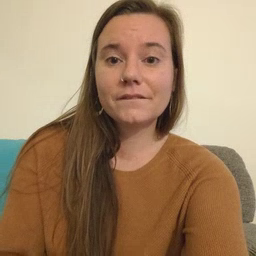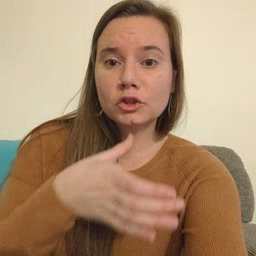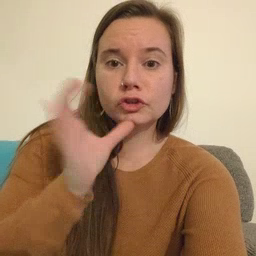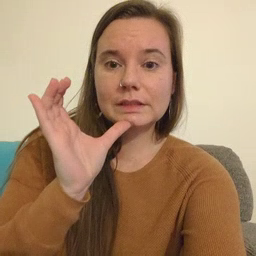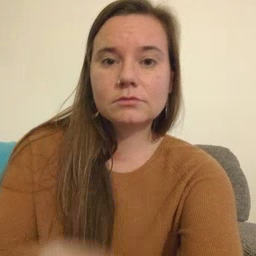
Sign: drink